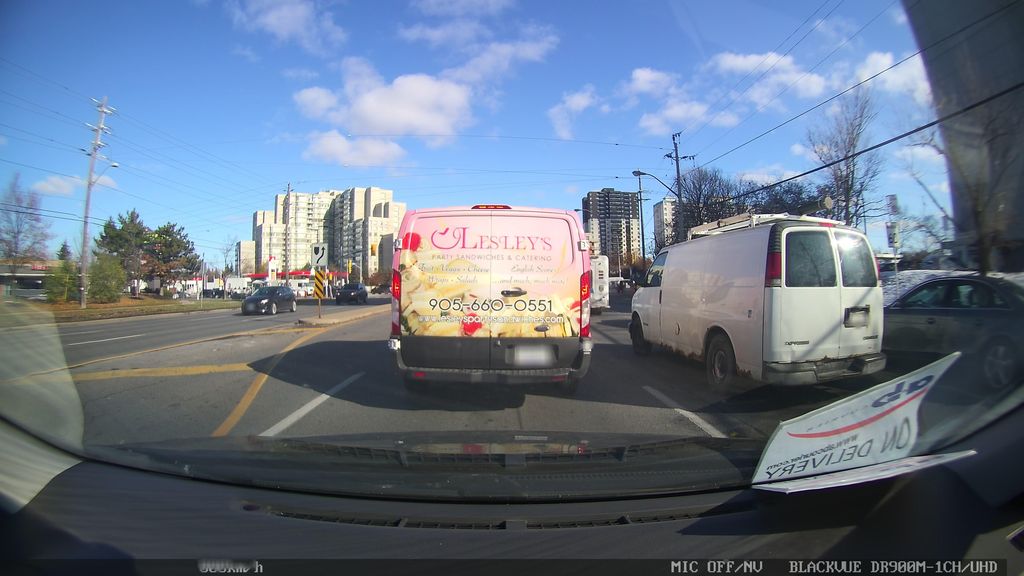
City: toronto